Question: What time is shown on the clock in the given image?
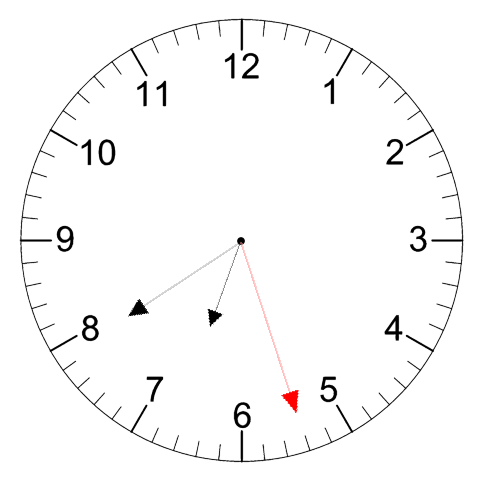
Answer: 06:39:27